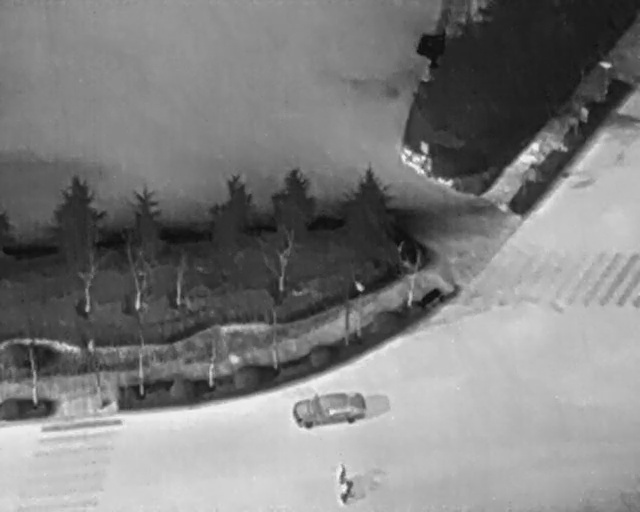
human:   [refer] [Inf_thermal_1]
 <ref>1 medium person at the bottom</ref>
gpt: <box>[[51, 91, 55, 93, 2]]</box>

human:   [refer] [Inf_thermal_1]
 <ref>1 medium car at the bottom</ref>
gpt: <box>[[48, 72, 53, 87, 173]]</box>

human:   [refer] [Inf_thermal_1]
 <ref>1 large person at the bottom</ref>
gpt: <box>[[52, 94, 55, 97, 2]]</box>